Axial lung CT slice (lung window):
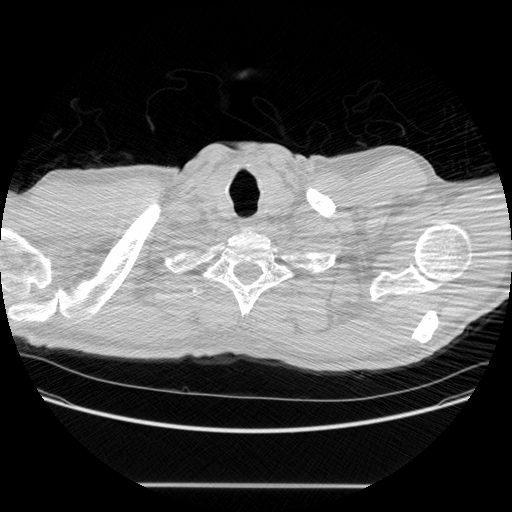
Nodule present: no